八年级 · 组合几何学
, 四边形 $A B C D$ 的对角线 $A C 、 B D$ 相交于点 $O, \triangle A B O \cong \triangle A D O$, 下列结论:
(1) $A C \perp B D$;
(2) $C B=C D$;
(3) $\triangle A B C \cong \triangle A D C$
(4) $D=D C$. 其中不正确结论的序号是 \$ \qquad \$

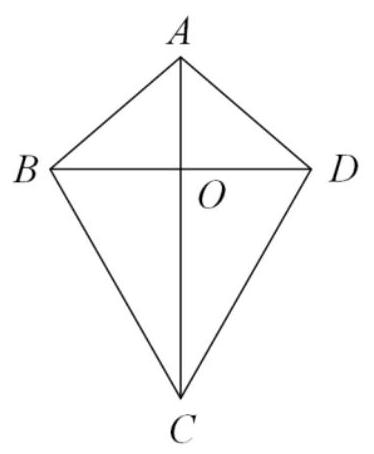
答案: (4)